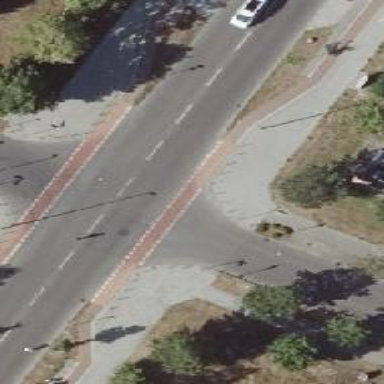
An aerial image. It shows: Road with "give way" sign.